Question: I need to customize a seekbar. To achieve this I'm using a 'layer-list' XML file, and then set it as background to seekbar.
For the '@android:id/background' I'm using a bitmap, for 'secondaryProgress' and 'progress', I'm using a shape.
This is the XML background file:
'''
<?xml version="1.0" encoding="utf-8"?>
<layer-list xmlns:android="http://schemas.android.com/apk/res/android" >
<item android:id="@android:id/background">
<bitmap
android:src="@drawable/progressbar_bg"
android:tileMode="repeat" />
</item>
<item android:id="@android:id/secondaryProgress">
<clip>
<shape>
<solid android:color="#B2B2B2" />
<corners android:radius="5dp" />
</shape>
</clip>
</item>
<item android:id="@android:id/progress">
<clip>
<shape>
<solid android:color="#E00072" />
<corners android:radius="5dp" />
</shape>
</clip>
</item>
</layer-list>
'''
And here's how I declare the SeekBar:
'''
<SeekBar
android:id="@+id/seekBar1"
android:thumb="@drawable/progressbar_thumb"
android:progressDrawable="@drawable/custom_seek_bar"
android:background="@drawable/progressbar_bg"
android:layout_width="fill_parent"
android:layout_height="wrap_content"
android:layout_centerInParent="true"
android:layout_toLeftOf="@id/video_total_time"
android:layout_toRightOf="@id/video_time_played" />
'''
The problem is that the SeekBar height does not shrink to new height, which I'm expecting to be equal with height of the background image. Instead, I see a area filled with white space.

Do you know where does the white space come from, and how to git rid of it?
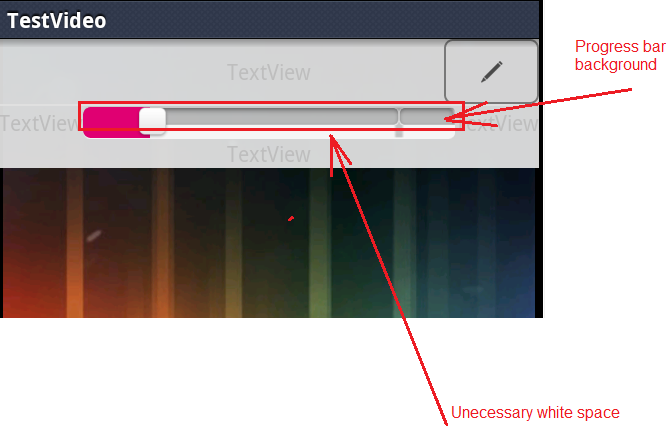
Answer: The issue was solved by using a 9-patch instead of a Bitmap, for the '@android:id/background' item.
'''
<item android:id="@android:id/background">
<nine-patch
xmlns:android="http://schemas.android.com/apk/res/android"
android:dither="true"
android:src="@drawable/progressbar_backg" />
</item>
'''